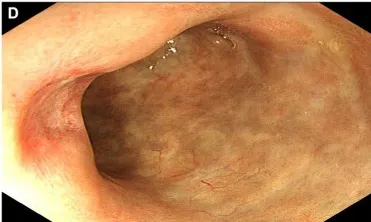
Colonoscopy results.
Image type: endoscopy (gi_endoscopy)